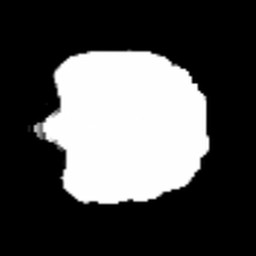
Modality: FA
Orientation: coronal
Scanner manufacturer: siemens
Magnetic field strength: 3 T
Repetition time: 3.6 s
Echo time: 0.092 s